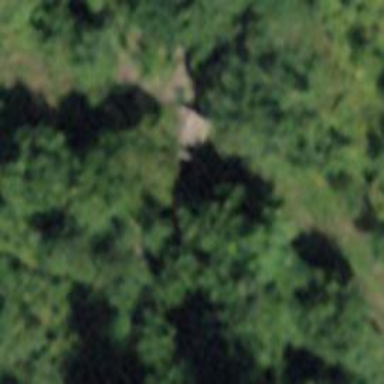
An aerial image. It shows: Path on bridge.